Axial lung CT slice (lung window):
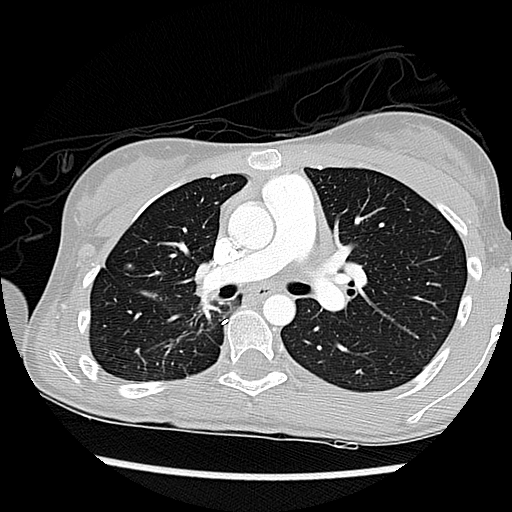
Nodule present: yes
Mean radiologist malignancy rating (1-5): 2.25